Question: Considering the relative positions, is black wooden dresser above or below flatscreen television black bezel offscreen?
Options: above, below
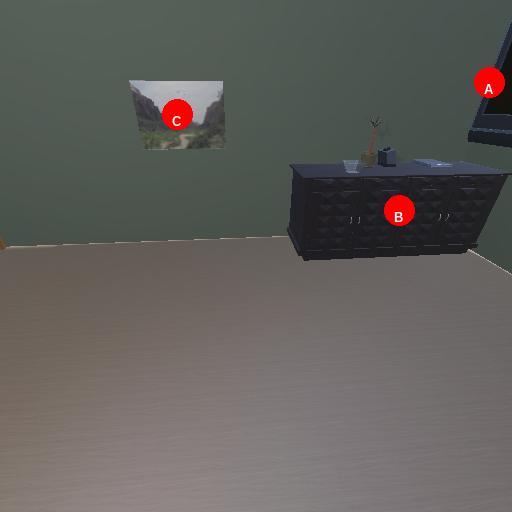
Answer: above